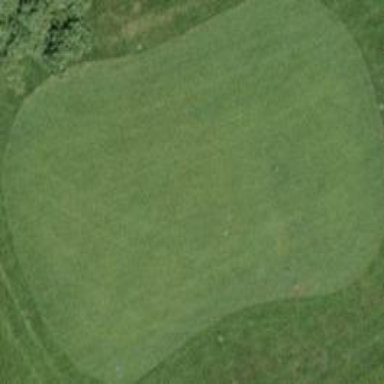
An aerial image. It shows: Golf tee on grassy land.